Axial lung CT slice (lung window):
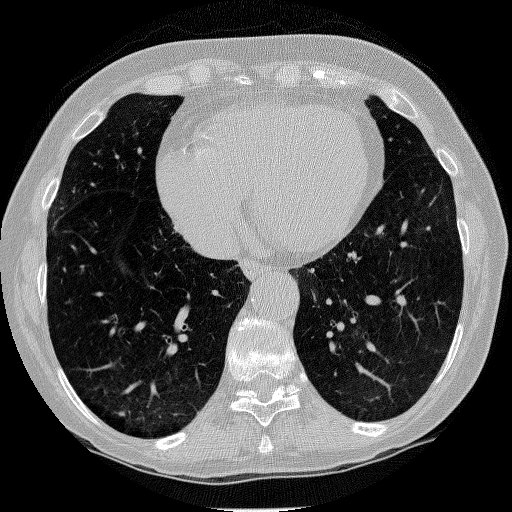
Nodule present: no